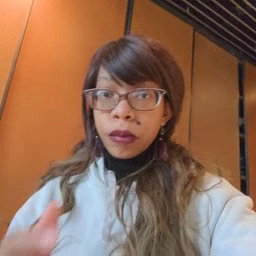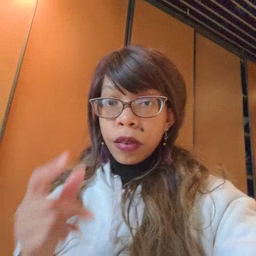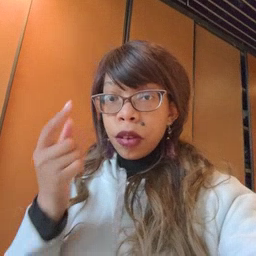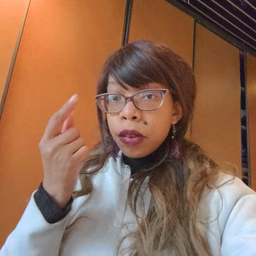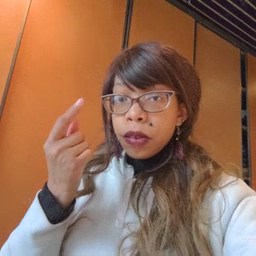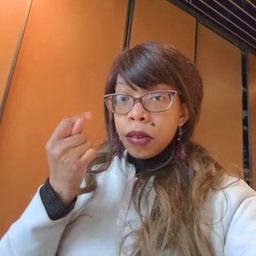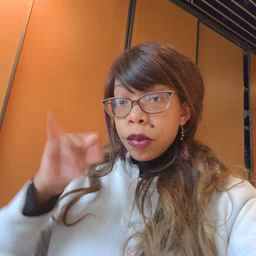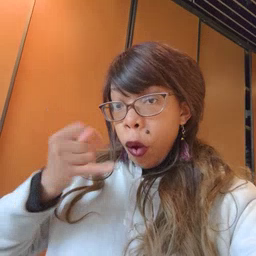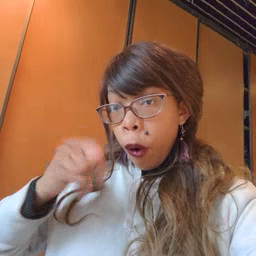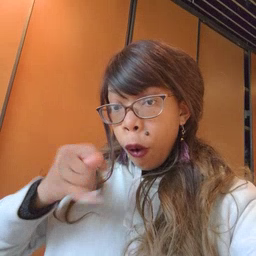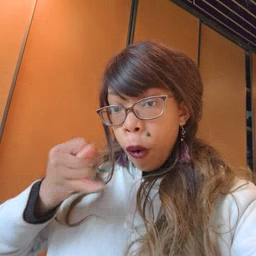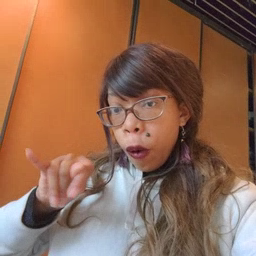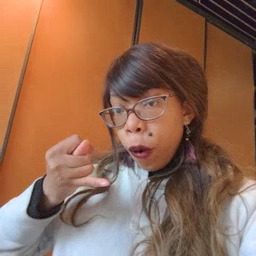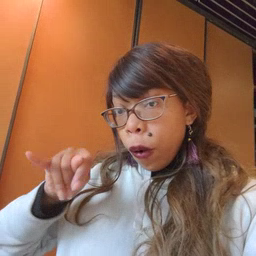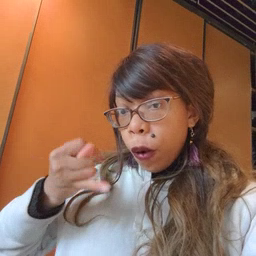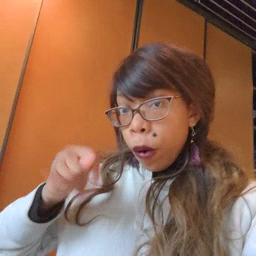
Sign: toy